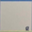
Piece: xx